Question: Using Simple Membership provider.... and a User view ( that passes UserID into ) Userroles Controller
My Index ( of UserRoles ) ( the ID is UserID from ActionLink in the View from User Controller)
'''
public ActionResult Index([Bind(Prefix = "id")] int id)
{
var usr = db.UserRoles.Find(id);
if (usr != null)
{
return View(usr);
}
return View();
//return View(db.UserRoles.ToList());
}
'''
But my model is
'''
[Table("webpages_UsersInRoles")]
public class UserRoles
{
[Key]
[DatabaseGeneratedAttribute(DatabaseGeneratedOption.Identity)]
public int UserId { get; set; }
public int RoleID { get; set; }
}
'''
Error

Thanks
In other words, It shouldnt even be lookingfor UserProfiles_UserID.....?
Also i do get this :
Stack Trace:
'''
[SqlException (0x80131904): Invalid column name 'UserProfiles_UserId'.
Invalid column name 'UserProfiles_UserId'.
'''
Nor my Database or my Model have this field in it ;/ im confused on why its looking for it?
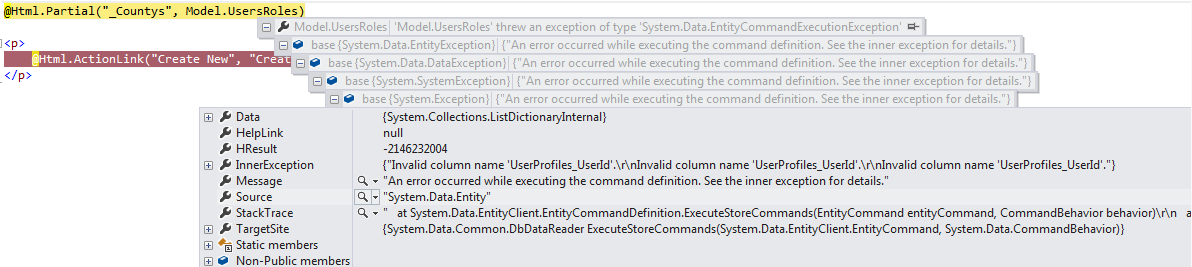
Answer: You can add a user to a role with the following code:
'''
System.Web.Security.Roles.AddUsersToRole("user1", "user2", "user3", ... , "yourrolename");
'''